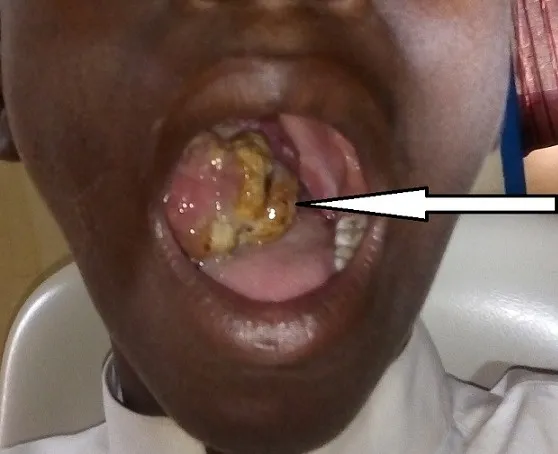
Aspect of the oropharyngeal tumor on clinical examination.
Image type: medical_photograph (other_medical_photograph)